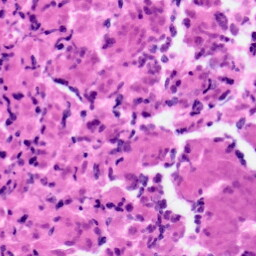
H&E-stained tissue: Pancreatic